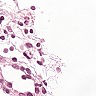
Metastatic tissue present: no